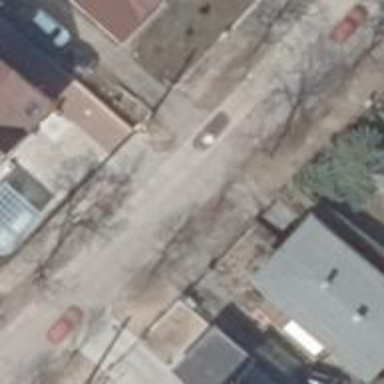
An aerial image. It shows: Residential road with concrete surface.